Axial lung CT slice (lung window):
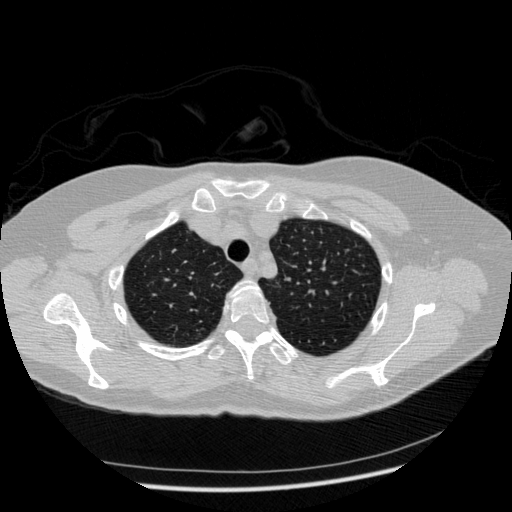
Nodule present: no